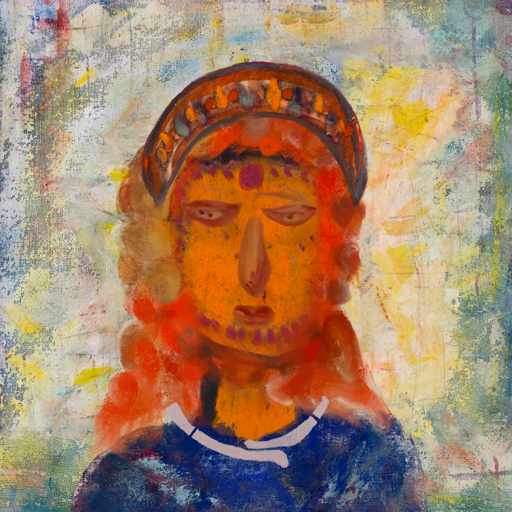
Background: Irani, Head And Neck Front: Doll, Face Front: Pious_Lady, Bust: Irani, Hair Front: Rupkatha, Head Accessory: Hypocrite, Second Necklace: Blank, Necklace: Hypocrite_2, Baby: Blank